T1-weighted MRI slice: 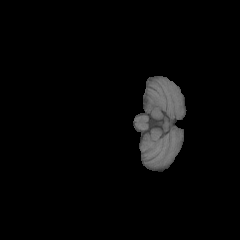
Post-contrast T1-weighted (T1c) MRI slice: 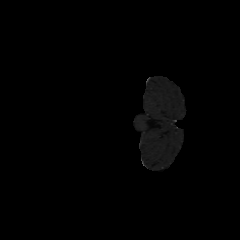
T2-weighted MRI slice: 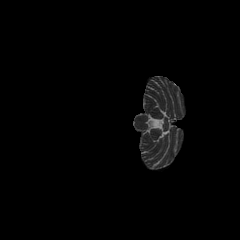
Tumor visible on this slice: no